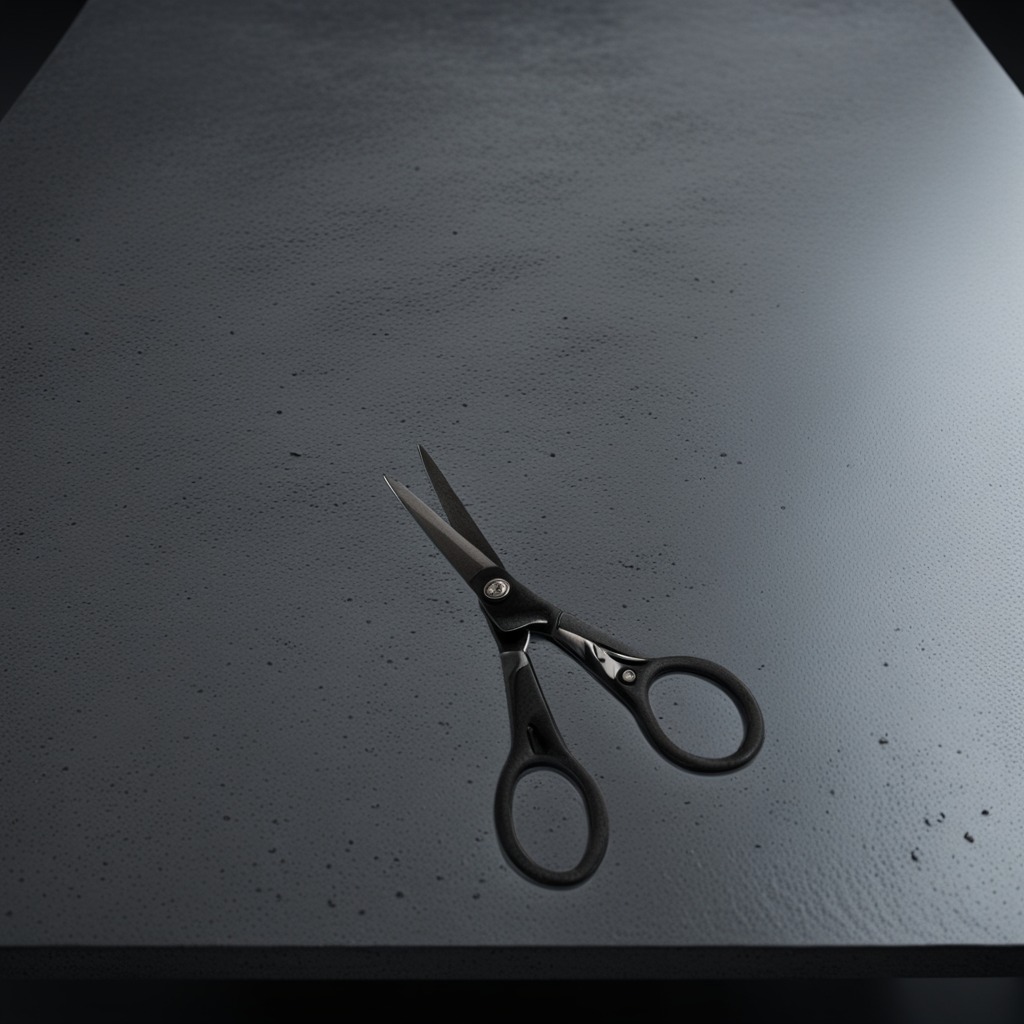
A scissor lies on the granite table inside a workshop at night dim ambient light soft shadows worn but